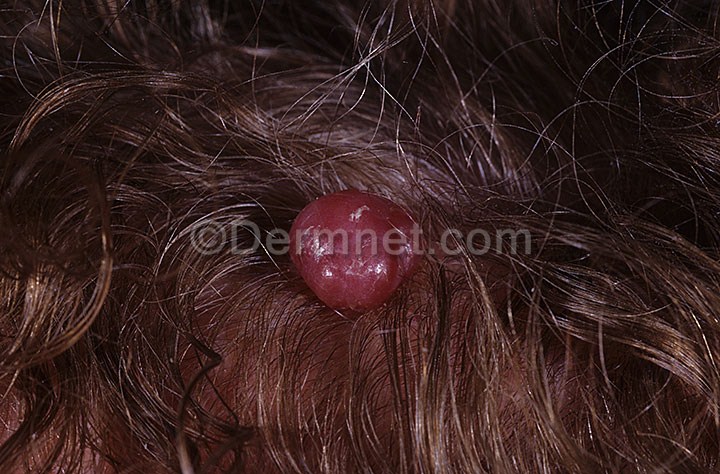
Disease: Vascular Tumors